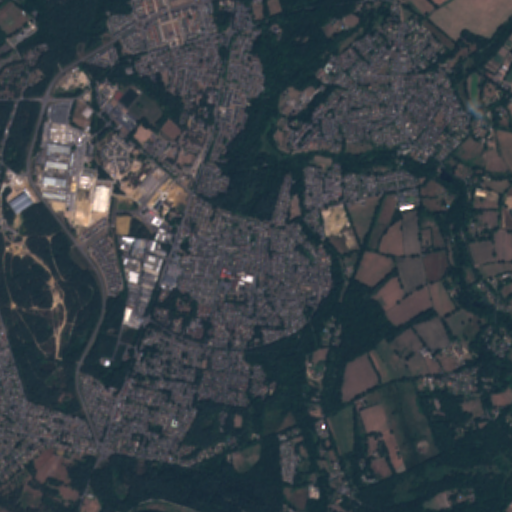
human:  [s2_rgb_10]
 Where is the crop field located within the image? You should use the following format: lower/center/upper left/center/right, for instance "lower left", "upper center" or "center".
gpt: The crop field is located in the upper right of the image.
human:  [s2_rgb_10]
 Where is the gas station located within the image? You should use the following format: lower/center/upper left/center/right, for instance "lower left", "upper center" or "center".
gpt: The gas station is located in the center left of the image.
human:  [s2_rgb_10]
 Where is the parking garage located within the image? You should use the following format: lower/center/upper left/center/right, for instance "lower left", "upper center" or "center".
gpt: The parking garage is located in the center left of the image.
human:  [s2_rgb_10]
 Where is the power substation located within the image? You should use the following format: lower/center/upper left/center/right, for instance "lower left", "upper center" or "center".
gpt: The power substation is located in the center left of the image.
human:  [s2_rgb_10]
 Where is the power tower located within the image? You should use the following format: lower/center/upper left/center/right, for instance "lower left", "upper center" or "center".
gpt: The power tower is located in the lower left of the image.
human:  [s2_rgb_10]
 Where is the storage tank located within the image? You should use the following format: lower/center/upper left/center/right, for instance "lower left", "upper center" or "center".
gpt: The storage tank is located in the upper center of the image.
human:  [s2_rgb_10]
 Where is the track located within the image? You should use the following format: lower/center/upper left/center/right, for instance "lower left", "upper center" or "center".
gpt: The track is located in the upper left of the image.
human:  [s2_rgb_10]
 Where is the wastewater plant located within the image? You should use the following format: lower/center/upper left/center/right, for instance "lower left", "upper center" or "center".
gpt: The wastewater plant is located in the upper center of the image.
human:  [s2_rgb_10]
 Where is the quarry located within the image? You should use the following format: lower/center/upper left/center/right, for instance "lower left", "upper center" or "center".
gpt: There is no quarry in the image.